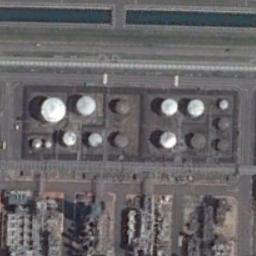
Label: storage_tank